Question: I am trying to add another activity to my project but it seems like the options for that are greyed out
Here's what it looks like to me:

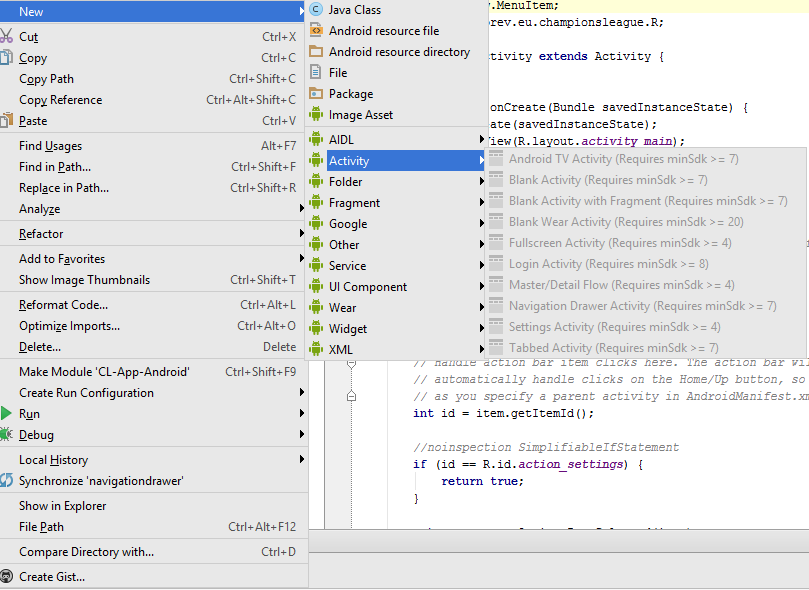
Answer: You need to change your minimum SDK level. That's why it's greyed out - yours is set to be too low.
In your 'AndroidManifest.xml', right under '<manifest . . . >', add this:
'''
uses-sdk android:minSdkVersion="15" />
'''
You can change the value there to any value...you only really need 8 or higher for most of the activities you are trying to add.